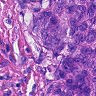
Metastatic tissue present: yes